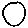
Label: circle